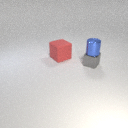
small blue metal cylinder above small gray metal cube